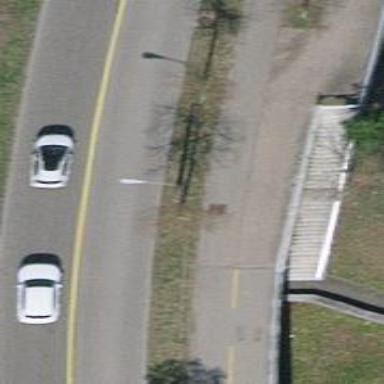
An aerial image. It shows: Avenue lined with trees.